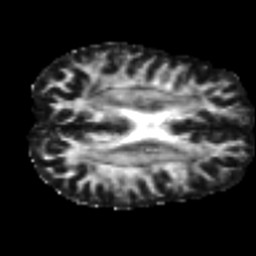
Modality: FA
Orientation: axial
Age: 33
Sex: female
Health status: healthy
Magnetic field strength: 3 T
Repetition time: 7 s
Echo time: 0.0926 s